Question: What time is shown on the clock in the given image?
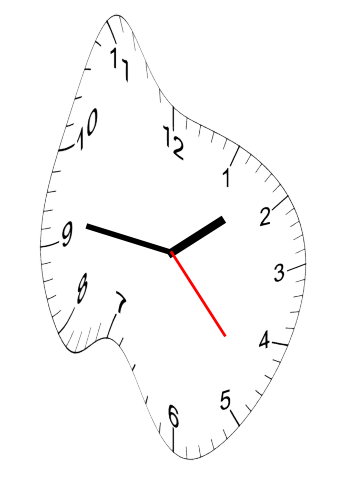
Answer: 01:46:23